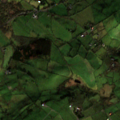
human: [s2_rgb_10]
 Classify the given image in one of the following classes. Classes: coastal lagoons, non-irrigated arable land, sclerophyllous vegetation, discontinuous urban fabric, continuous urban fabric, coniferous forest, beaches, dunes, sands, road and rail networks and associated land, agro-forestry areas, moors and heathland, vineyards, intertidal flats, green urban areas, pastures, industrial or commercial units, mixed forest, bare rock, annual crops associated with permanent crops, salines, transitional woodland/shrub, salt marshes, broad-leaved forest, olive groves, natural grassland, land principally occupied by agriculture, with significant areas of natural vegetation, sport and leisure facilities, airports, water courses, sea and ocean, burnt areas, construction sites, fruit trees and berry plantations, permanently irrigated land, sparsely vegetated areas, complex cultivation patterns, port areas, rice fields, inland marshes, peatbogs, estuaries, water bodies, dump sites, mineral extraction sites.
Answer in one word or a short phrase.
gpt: pastures